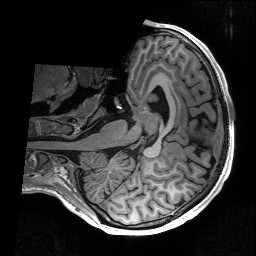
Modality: T1w
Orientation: axial
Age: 18
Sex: male
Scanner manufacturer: siemens
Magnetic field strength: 3 T
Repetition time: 2.53 s
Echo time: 0.00267 s